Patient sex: F
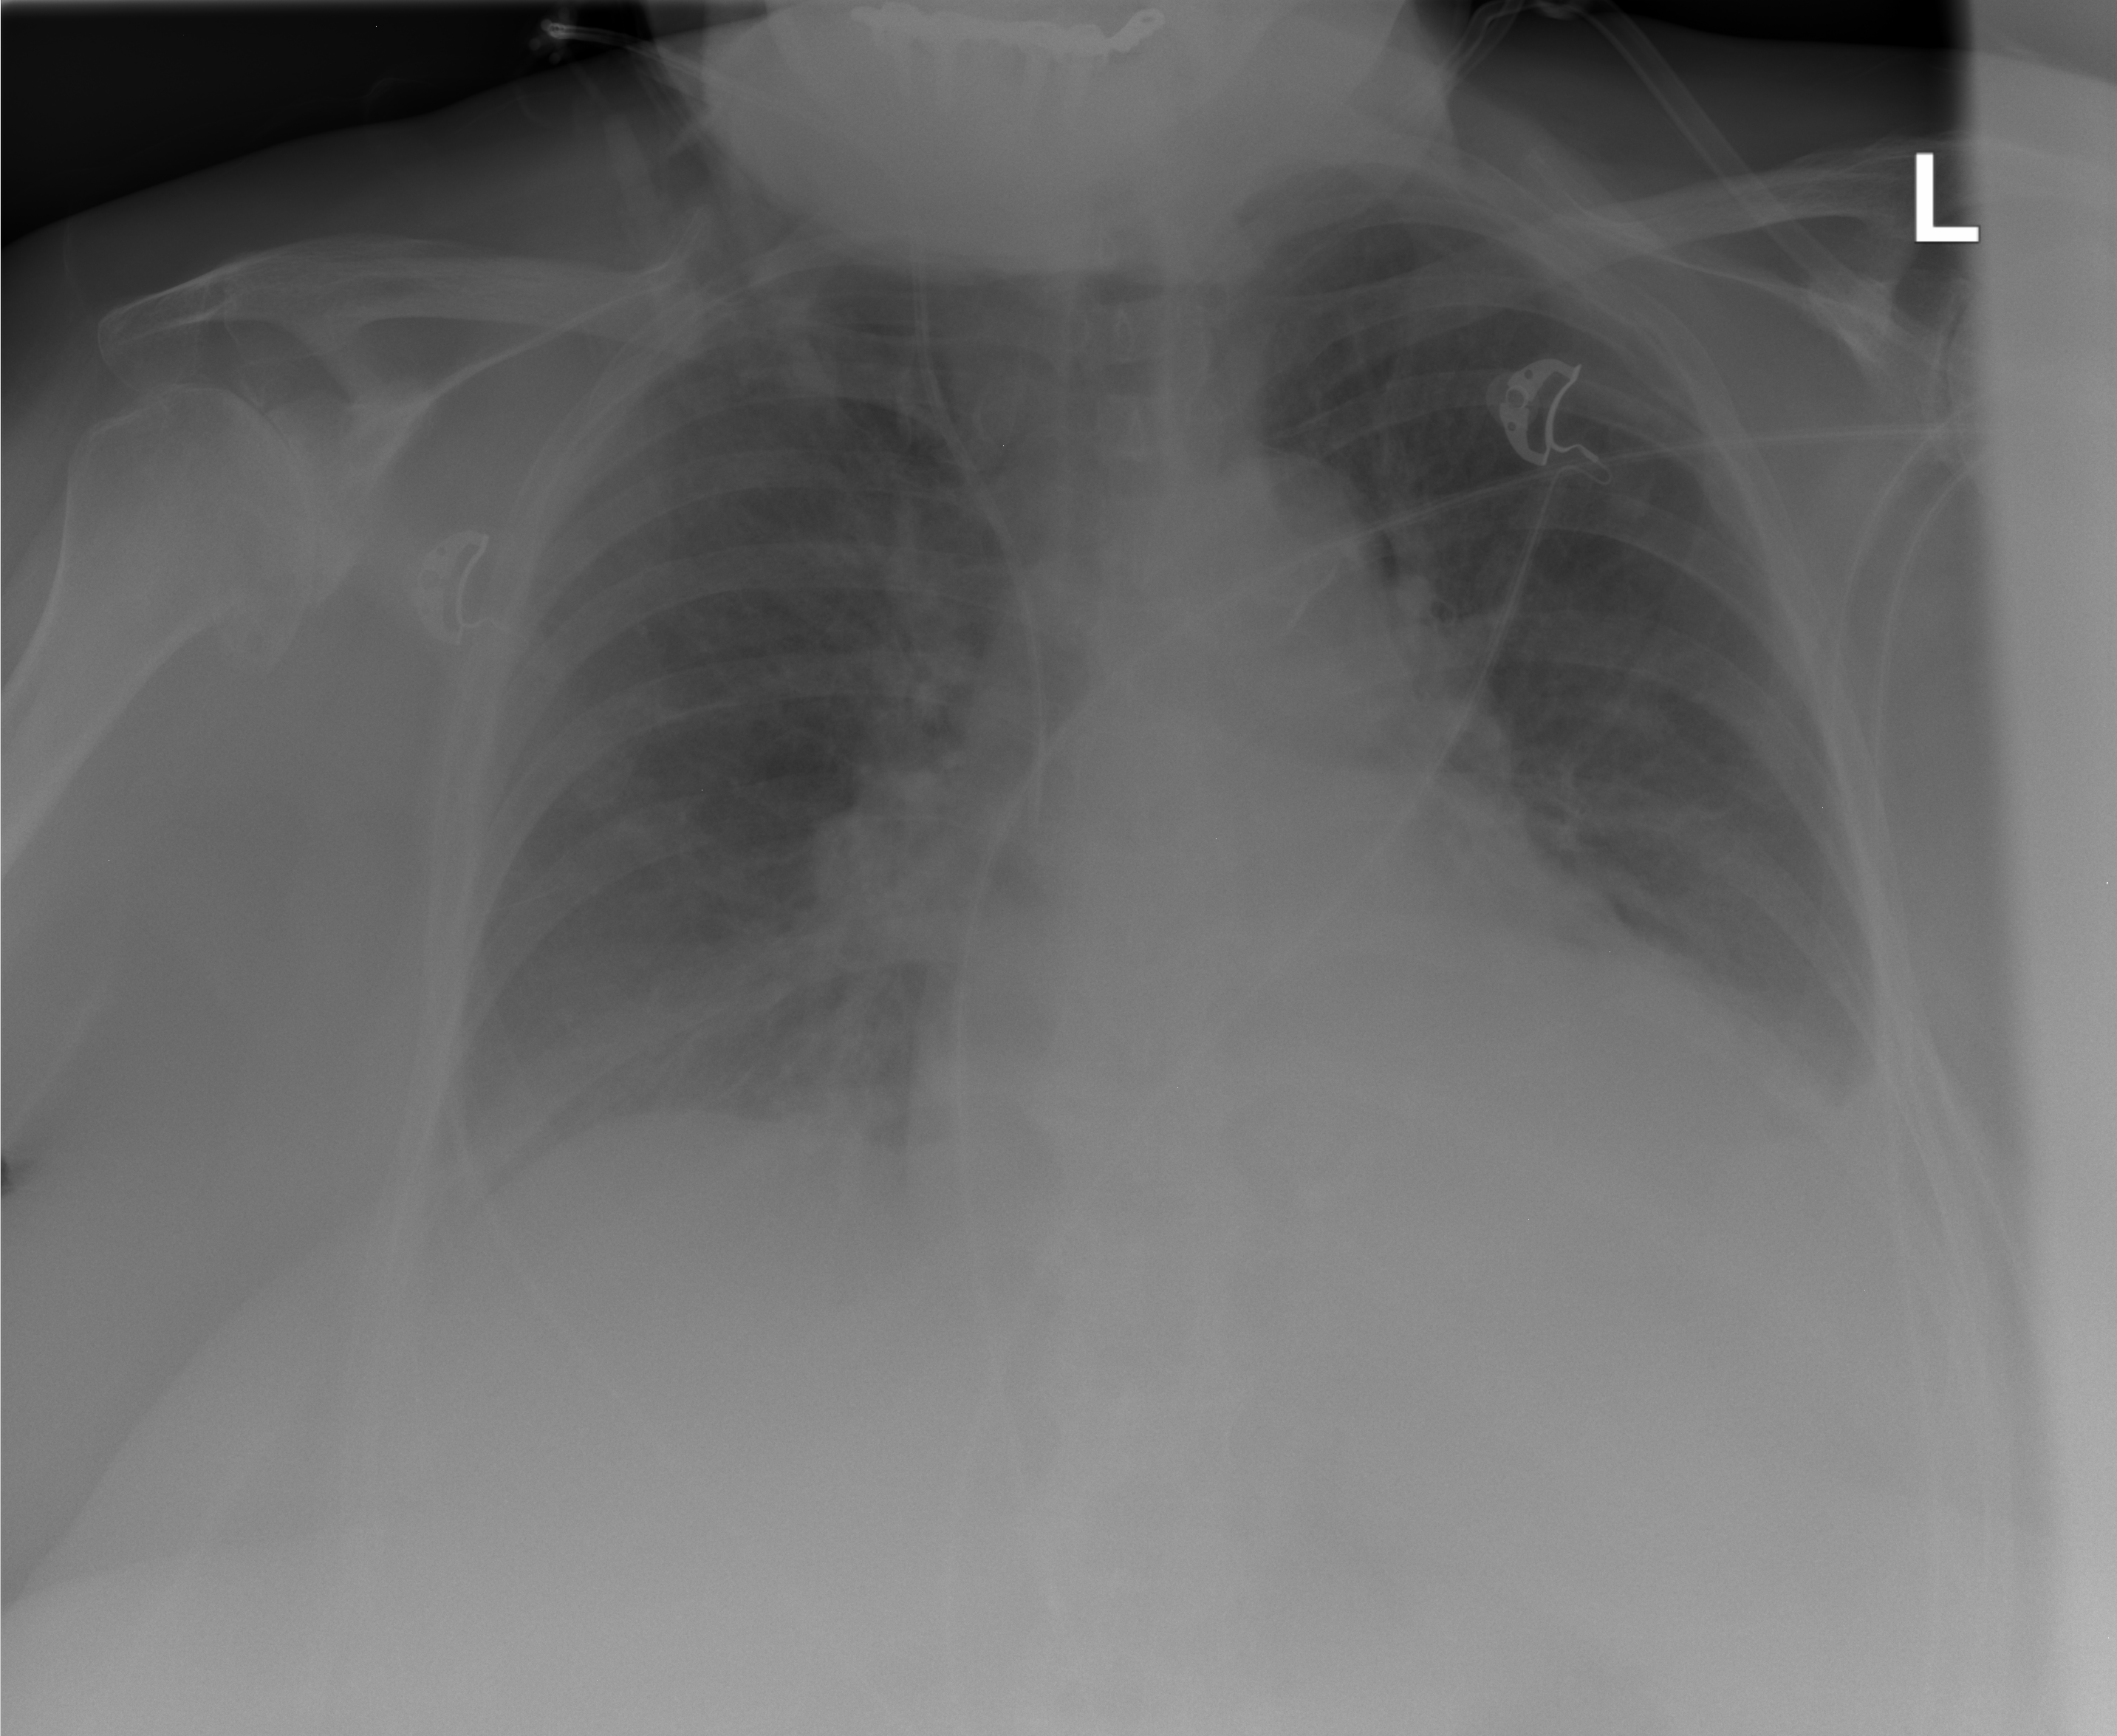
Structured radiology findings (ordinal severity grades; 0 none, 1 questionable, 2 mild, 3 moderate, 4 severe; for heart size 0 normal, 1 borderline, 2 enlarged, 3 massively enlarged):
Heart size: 2
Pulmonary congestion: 2
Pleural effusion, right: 2
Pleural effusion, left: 2
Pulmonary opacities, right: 2
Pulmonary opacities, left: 2
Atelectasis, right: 0
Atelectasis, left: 0